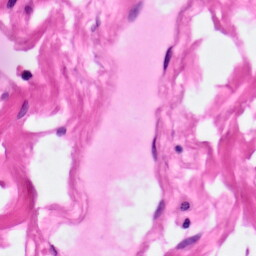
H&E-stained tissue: Pancreatic